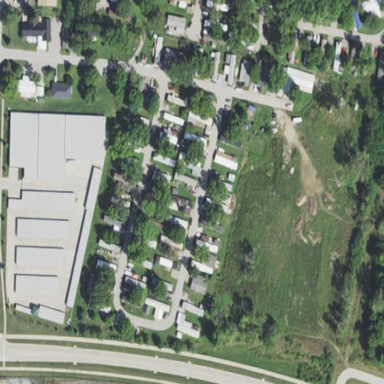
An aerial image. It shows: Residential area designated as trailer park.